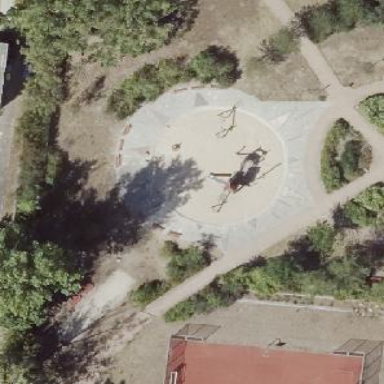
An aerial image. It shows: Sandpit playground area with natural sand.